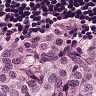
Metastatic tissue present: yes